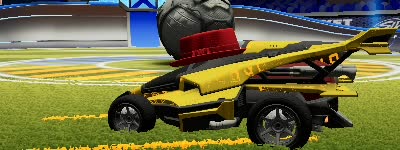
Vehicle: aftershock